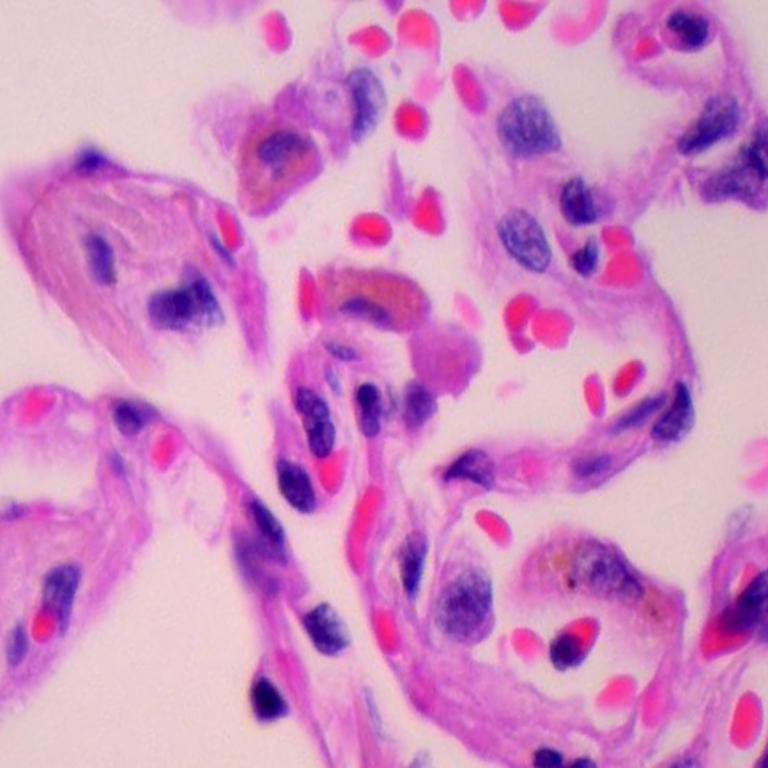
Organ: lung
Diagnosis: benign